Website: lowes
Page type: newsletter-management
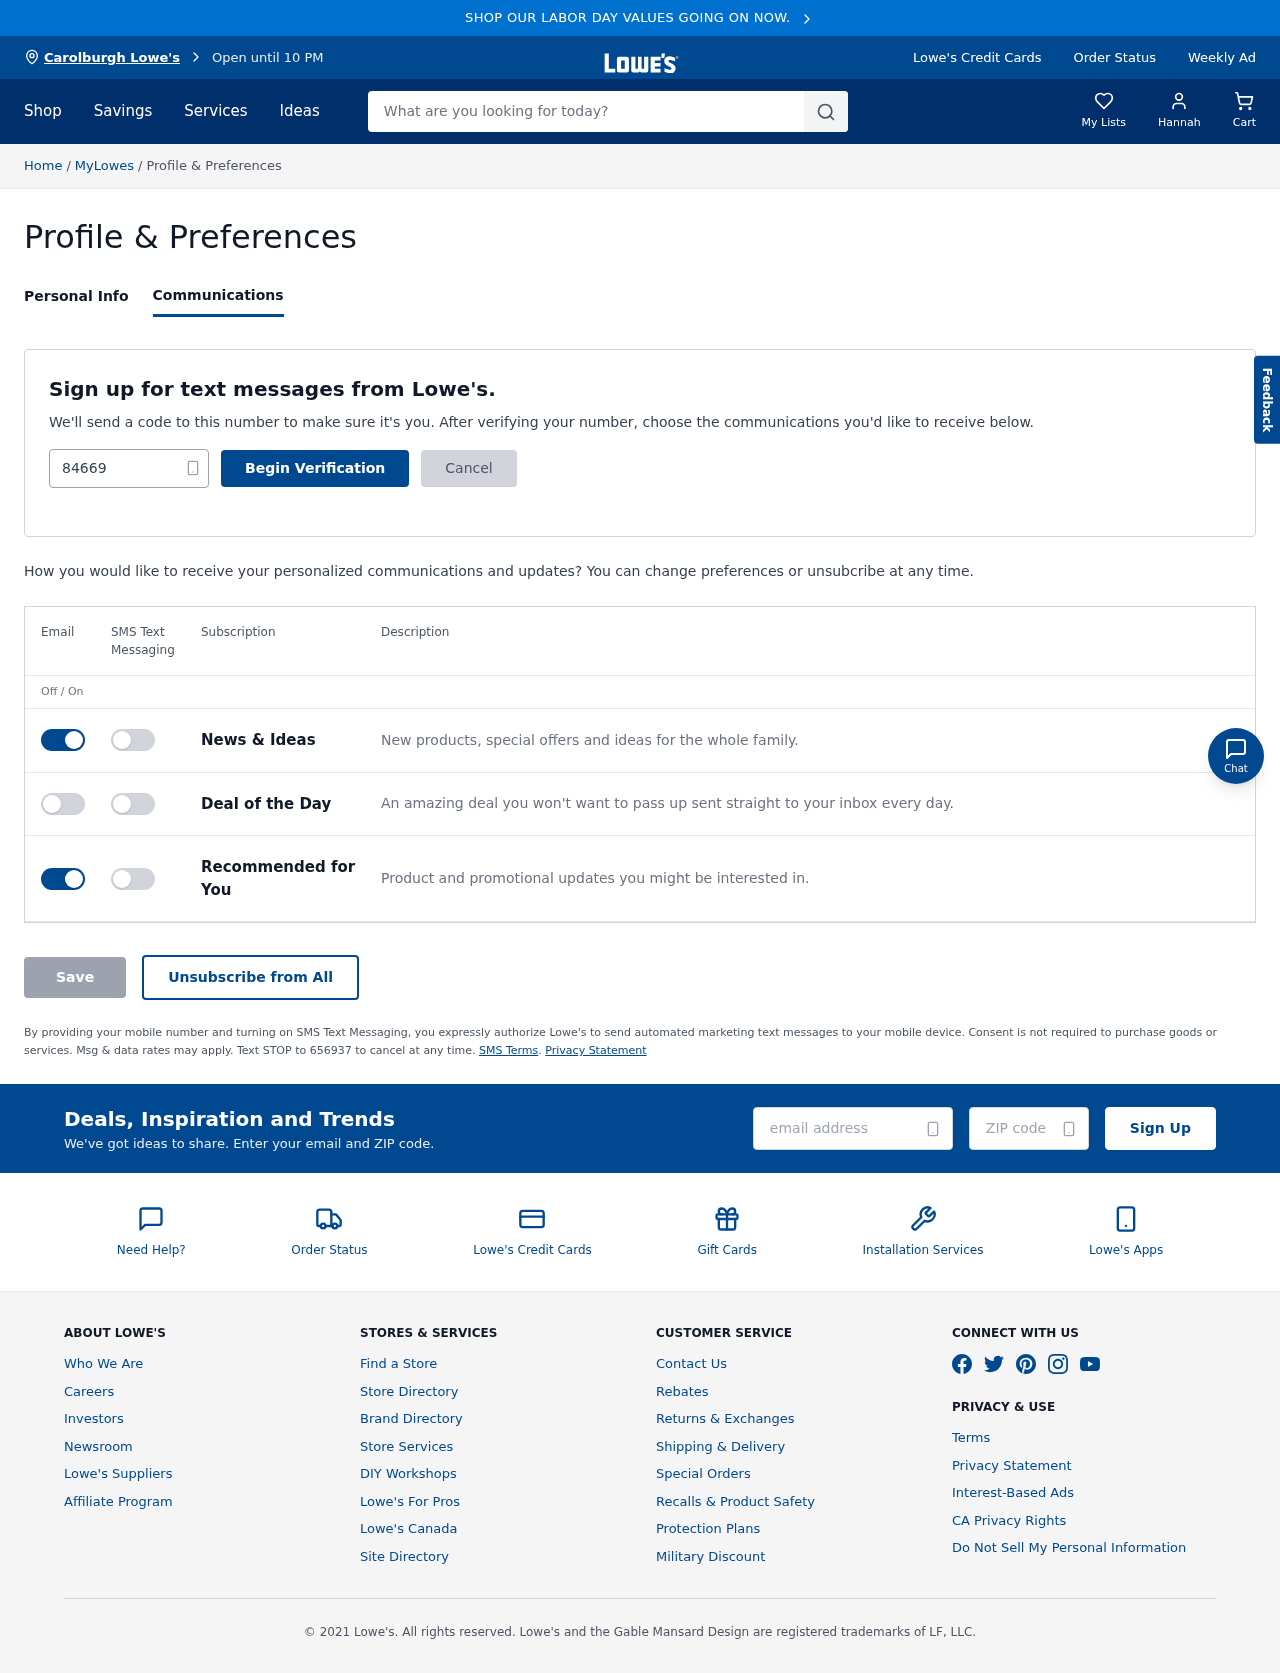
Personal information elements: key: PII_CITY
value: Carolburgh Lowe's
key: PII_EMAIL
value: hannah.harrison@gmail.com
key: PII_FIRSTNAME
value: Hannah
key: PII_PHONE
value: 8466998782
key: PII_POSTCODE
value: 90085
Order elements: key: ORDER_NUM_ITEMS
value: Cart
Search elements: key: HEADER_SEARCH
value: What are you looking for today?